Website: bh-photo
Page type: customer-info-address
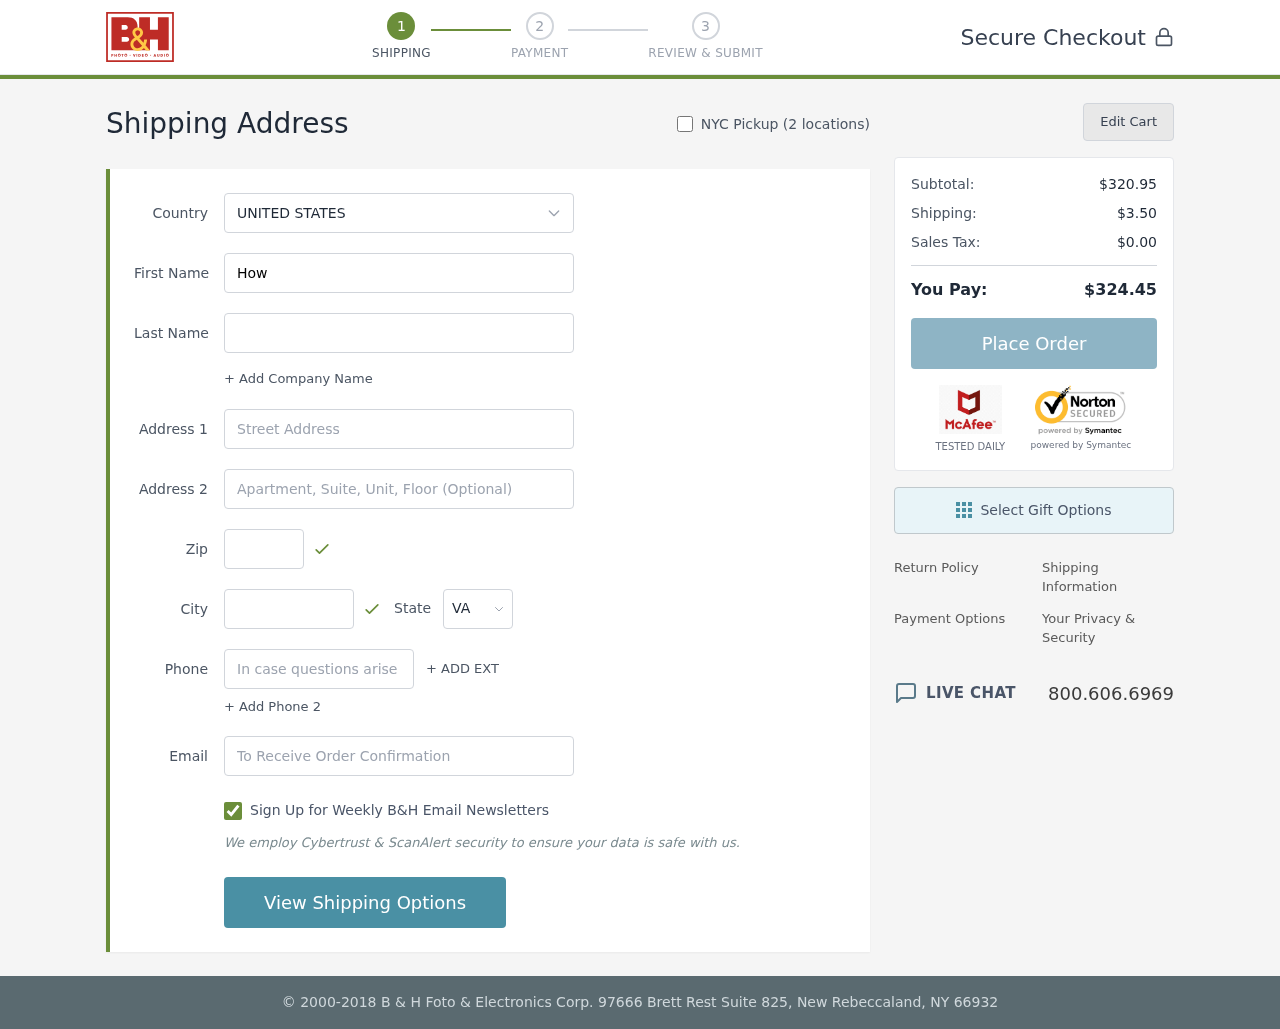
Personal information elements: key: PII_CITY
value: West Maurice
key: PII_COUNTRY
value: United States
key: PII_EMAIL
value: howard_white@hotmail.com
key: PII_FIRSTNAME
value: Howard
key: PII_LASTNAME
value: White
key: PII_PHONE
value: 5304673809
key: PII_POSTCODE
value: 79253
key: PII_STATE_ABBR
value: VA
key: PII_STREET
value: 3047 Keith Union
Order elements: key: ORDER_SUBTOTAL
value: $320.95
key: ORDER_SHIPPING_COST
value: $3.50
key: ORDER_TAX
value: $0.00
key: ORDER_TOTAL
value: $324.45